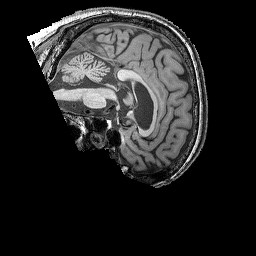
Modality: T1w
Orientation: sagittal
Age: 70
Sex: male
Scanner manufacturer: siemens
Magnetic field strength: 3 T
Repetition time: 2.25 s
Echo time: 0.00411 s